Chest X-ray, AP view. Patient: 59 years old, sex M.
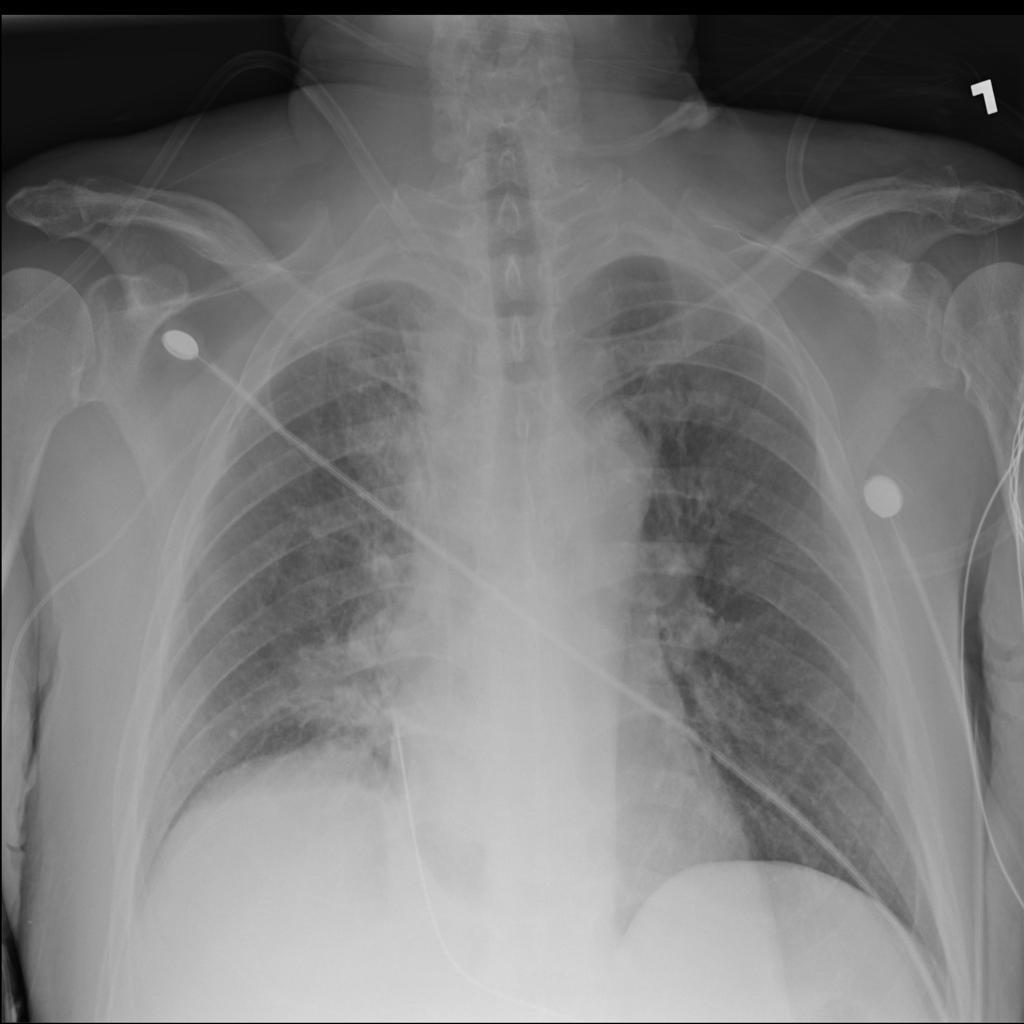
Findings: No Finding